七年级 · 度量几何学
如图, 数轴上的点 $\mathrm{A}$ 表示有理数 $\mathrm{a}$, 若点 $\mathrm{A}$ 到原点 $\mathrm{O}$ 的距离大于 1 , 则 $|\mathrm{a}+1|=$

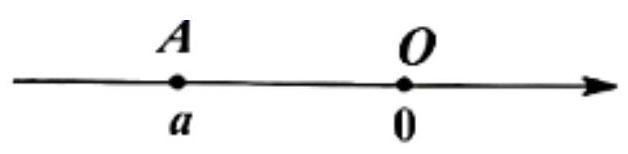
答案: -a-1a
解析: 由题意知 $\mathrm{a}$ 是负数, 且 $|a|>1$,

$\therefore \mathrm{a}+1<0$,

$\therefore|a+1|=-a-1$,

故答案为: $-a-1$.